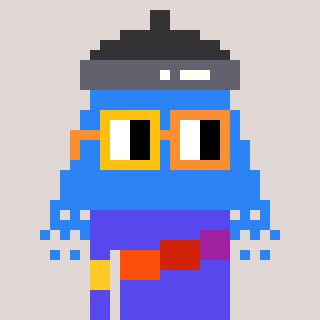
a pixel art character with square yellow and orange glasses, a shower-shaped head and a computerblue-colored body on a warm background